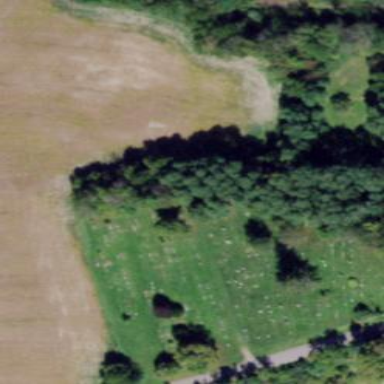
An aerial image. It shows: Cemetery.